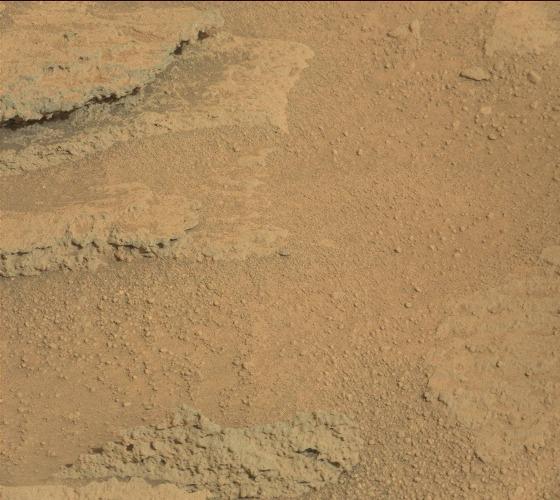
Terrain classes present: Bedrock, Gravel / Sand / Soil